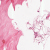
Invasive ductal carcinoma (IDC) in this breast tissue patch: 0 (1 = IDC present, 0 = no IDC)